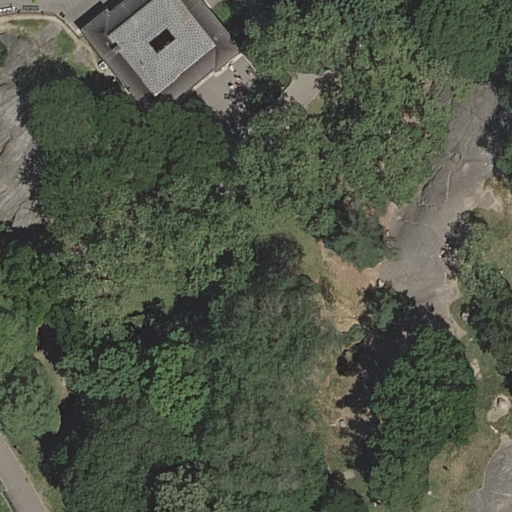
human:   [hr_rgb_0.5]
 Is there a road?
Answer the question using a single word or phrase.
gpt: yes

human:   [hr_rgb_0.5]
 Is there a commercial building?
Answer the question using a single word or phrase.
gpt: no

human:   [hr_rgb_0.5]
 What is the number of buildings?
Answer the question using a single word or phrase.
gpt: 1

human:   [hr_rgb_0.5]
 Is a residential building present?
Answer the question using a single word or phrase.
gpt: yes

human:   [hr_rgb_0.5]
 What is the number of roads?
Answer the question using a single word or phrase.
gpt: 2

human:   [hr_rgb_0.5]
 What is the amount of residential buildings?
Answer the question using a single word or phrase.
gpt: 1

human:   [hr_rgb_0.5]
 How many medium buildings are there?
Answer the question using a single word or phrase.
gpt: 0

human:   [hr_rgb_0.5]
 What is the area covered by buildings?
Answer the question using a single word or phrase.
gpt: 56m2

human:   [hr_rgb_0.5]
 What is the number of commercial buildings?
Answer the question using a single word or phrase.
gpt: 0

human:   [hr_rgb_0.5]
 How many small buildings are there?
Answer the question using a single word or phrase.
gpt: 1

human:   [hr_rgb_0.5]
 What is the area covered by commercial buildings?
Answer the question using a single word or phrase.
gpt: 0m2

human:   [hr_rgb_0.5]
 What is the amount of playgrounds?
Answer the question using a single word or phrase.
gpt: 1

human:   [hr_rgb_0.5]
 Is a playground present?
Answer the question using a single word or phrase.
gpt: yes

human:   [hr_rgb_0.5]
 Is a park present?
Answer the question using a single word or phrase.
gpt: yes

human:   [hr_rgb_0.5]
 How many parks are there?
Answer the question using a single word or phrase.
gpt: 1

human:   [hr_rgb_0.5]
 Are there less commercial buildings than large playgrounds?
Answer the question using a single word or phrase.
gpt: yes

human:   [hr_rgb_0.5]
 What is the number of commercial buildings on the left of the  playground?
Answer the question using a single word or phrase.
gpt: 0

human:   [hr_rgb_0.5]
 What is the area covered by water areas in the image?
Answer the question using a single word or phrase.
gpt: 0m2

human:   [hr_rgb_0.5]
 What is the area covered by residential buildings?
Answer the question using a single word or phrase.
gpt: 56m2

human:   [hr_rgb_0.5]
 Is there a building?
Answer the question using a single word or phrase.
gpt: yes

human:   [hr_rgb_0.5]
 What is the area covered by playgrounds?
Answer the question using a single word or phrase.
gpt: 5316m2

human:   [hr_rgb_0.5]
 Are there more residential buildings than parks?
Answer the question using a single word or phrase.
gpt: no

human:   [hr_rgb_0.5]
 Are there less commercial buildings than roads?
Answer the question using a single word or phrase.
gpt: yes

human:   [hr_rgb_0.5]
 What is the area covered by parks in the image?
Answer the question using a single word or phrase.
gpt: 10625m2

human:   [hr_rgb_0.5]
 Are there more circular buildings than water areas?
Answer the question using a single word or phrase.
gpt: no

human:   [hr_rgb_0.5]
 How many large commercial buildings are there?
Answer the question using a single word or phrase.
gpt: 0

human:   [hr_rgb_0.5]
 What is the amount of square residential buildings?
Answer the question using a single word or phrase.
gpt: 0

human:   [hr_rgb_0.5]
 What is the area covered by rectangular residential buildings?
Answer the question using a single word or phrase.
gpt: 56m2

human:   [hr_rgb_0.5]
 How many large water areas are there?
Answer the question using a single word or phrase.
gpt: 0

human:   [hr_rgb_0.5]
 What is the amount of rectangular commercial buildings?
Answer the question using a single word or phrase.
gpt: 0

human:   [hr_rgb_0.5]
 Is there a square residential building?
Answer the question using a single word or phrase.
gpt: no

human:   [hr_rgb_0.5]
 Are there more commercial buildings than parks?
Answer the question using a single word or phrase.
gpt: no

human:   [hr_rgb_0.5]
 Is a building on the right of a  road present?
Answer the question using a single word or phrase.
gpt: yes

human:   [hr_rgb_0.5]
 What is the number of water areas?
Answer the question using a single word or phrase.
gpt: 0

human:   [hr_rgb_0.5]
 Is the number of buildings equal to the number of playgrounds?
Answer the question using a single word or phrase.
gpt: yes

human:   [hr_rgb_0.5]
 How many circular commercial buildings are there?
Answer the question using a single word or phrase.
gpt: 0

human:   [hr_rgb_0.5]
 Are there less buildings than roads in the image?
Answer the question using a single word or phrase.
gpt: yes

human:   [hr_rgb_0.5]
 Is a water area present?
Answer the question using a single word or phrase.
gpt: no

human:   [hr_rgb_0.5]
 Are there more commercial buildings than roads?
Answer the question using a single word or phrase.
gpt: no

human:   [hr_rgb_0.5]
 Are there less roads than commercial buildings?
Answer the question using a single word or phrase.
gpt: no

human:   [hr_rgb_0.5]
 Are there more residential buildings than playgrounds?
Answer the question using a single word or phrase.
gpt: no

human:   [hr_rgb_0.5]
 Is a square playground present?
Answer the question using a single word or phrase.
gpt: no

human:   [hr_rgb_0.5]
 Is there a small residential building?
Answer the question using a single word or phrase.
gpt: yes

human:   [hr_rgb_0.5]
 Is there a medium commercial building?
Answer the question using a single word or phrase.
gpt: no

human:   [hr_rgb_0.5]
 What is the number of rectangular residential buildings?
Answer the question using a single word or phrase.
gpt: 1

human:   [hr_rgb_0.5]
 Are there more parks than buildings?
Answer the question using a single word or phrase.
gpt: no

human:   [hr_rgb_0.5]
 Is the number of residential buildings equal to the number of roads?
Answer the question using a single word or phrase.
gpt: no

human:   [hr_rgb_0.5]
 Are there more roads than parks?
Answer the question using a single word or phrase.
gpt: yes

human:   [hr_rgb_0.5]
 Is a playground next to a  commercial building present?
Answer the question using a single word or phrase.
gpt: no

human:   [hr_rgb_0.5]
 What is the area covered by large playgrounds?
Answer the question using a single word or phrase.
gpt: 5316m2

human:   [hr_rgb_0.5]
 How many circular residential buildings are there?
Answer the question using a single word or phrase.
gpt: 0

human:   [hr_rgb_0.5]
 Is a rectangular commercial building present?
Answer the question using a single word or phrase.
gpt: no

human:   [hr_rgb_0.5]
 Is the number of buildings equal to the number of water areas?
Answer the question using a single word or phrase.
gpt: no

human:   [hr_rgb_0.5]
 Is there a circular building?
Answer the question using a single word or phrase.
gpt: no

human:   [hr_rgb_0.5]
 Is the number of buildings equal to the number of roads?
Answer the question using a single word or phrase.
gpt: no

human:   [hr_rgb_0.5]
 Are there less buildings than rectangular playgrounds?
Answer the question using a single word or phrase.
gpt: no

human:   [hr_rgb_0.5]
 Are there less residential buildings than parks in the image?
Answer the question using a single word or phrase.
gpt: no

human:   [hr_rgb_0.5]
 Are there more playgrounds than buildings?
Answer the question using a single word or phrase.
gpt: no

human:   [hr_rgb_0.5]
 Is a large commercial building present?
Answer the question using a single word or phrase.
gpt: no

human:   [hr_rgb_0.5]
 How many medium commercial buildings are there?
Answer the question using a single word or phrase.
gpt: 0

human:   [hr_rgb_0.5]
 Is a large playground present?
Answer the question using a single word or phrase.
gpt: yes

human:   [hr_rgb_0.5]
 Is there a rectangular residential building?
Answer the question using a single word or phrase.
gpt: yes

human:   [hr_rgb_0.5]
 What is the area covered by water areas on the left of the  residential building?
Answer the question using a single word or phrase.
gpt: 0m2

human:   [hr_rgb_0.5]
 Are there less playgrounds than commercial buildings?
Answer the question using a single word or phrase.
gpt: no